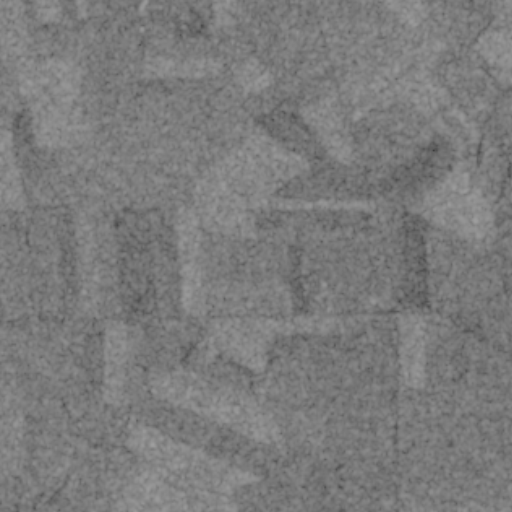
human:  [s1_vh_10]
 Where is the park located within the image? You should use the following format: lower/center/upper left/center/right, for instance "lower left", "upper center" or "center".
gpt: The park is located in the center right of the image.
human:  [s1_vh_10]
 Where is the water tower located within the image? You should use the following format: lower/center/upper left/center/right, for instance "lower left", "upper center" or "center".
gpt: The water tower is located in the upper left of the image.
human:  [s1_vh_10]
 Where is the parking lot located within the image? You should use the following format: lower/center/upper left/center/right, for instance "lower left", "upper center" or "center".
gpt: There is no parking lot in the image.

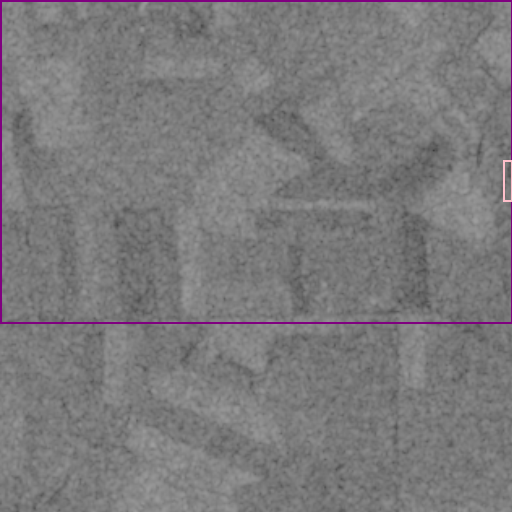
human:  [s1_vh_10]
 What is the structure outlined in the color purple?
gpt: The structure outlined in purple is a crop field.
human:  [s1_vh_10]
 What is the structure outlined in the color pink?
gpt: The structure outlined in pink is a park.
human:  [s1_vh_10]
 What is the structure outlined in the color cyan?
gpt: There is no cyan outline.